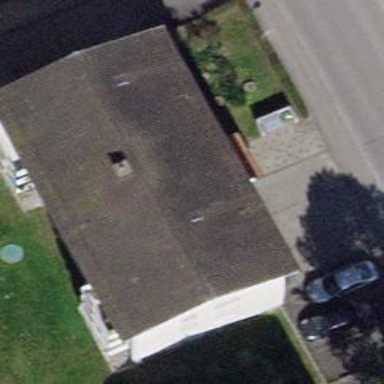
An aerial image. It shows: Gabled house with the roof oriented along the building.